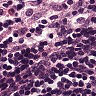
Metastatic tissue present: no